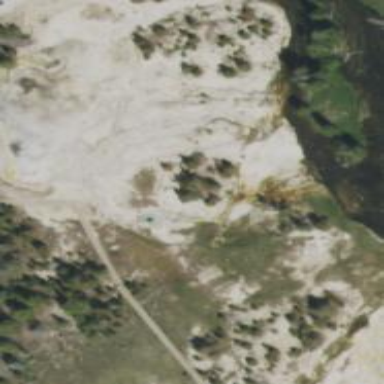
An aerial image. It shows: Natural geyser.